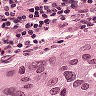
Metastatic tissue present: yes